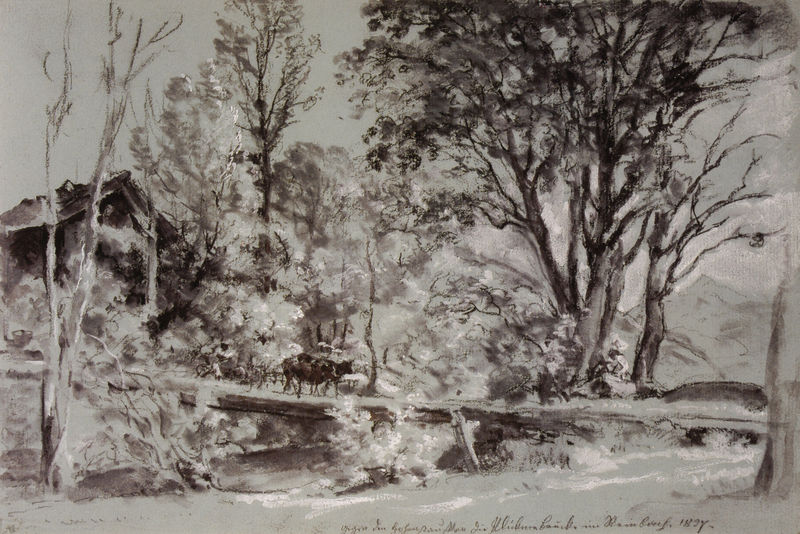
Titel: Die Blicknerbrücke über den Steinbach
Künstler: Johann Georg von Dillis
Standort: München
Institution: Privatbesitz
Schlagwörter: baum, berg, blätter, dunkel, himmel, laub, schatten, wasser, weiß, baumstämme, bäume, dreieck, fluss, landschaft, ufer, äste, braun, grau, hell, holz, kreide, licht, schwarz, skizze, zeichnung, dach, gras, haus, hund, tier, tiere, weg, wiese, beige, mensch, signatur, ast, bach, baumstamm, ferne, kühe, mühle, natur, stamm, vieh, zweige, brücke, busch, büsche, einsam, gebüsch, hütte, pfad, sträucher, land, wald, karren, pferd, schuppen, schrift, studie, datierung, berge, gebirge, verlassen, wise, kuh, monochrom, alm, winter, weisshöhung, wagen, romantik, steg, stämme, inschrift, datum, stimmung, jahreszahl, bauer, tusche, rinder, dürr, unterschrift, kohle, druck, stich, text, laubbaum, entwurf, treiber, kohlezeichnung, zahl, ochse, ochsen, ochsengespann, stier, stiere, hirte, rötel, kalb, fuhrwerk, schreibschrift, szizze, holzbrücke, schrif, gehöht, winer, satz, bleiweiß, totholz, sss, fluss b, 1899, 1889, 1827, 1824, 1898, 1894, 1829, geweißt, 199, natur tiere gebirge